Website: macys
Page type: billing-address
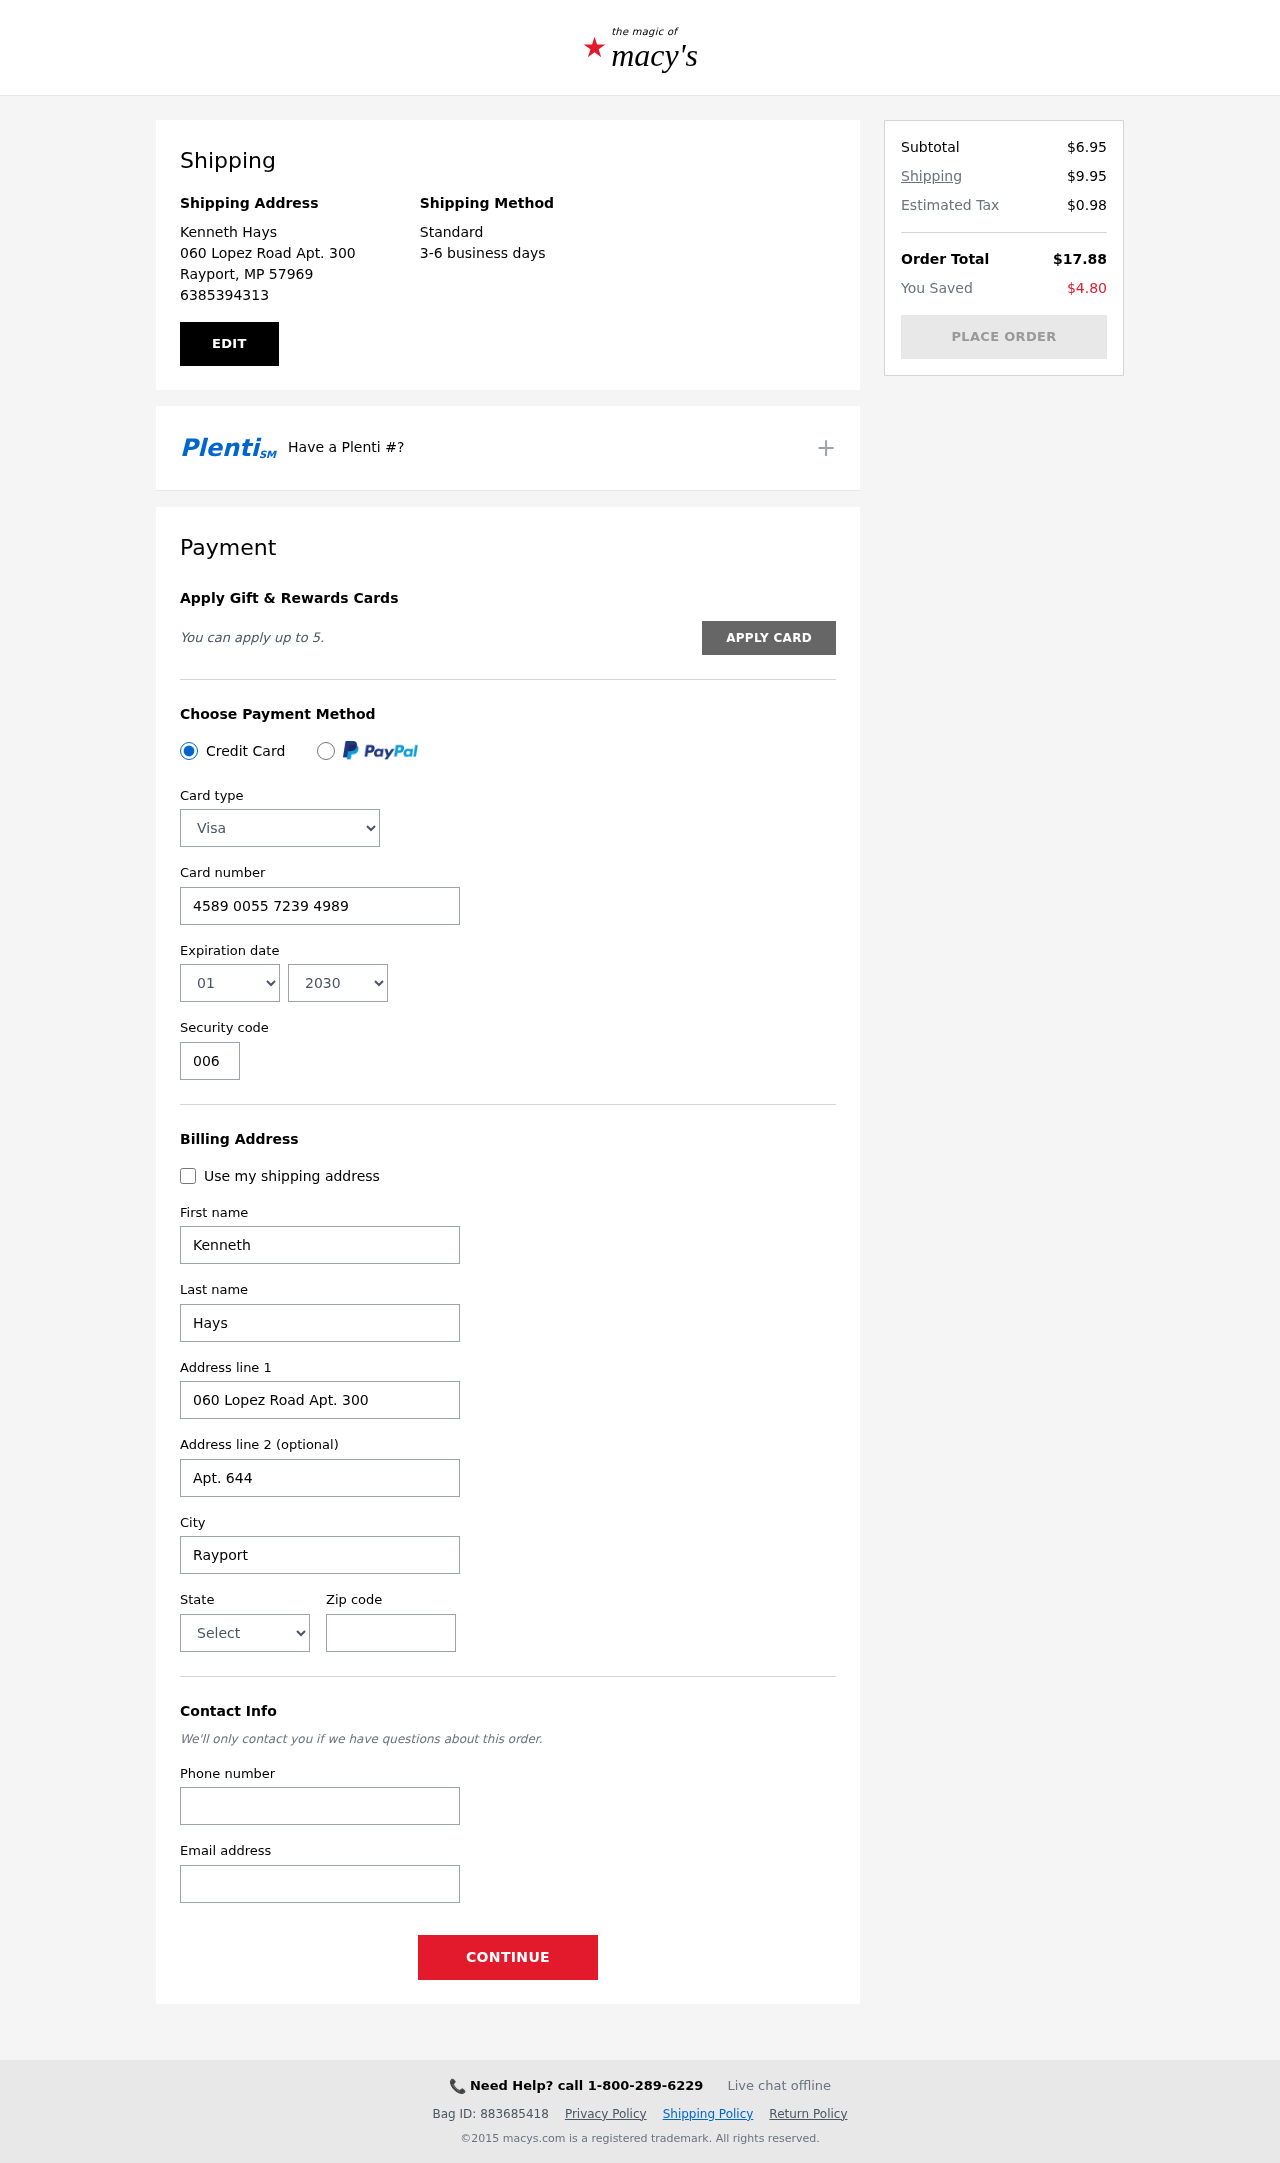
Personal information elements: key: PII_CARD_CVV
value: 006
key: PII_CARD_EXPIRY_MONTH
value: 01
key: PII_CARD_EXPIRY_YEAR
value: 30
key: PII_CARD_NUMBER
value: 4589 0055 7239 4989
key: PII_CARD_TYPE
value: Visa
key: PII_CITY
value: Rayport
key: PII_CITY_STATE_ZIP
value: Rayport, MP 57969
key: PII_EMAIL
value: khays@yahoo.com
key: PII_FIRSTNAME
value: Kenneth
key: PII_FULLNAME
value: Kenneth Hays
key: PII_LASTNAME
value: Hays
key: PII_PHONE
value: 6385394313
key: PII_POSTCODE
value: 57969
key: PII_STATE
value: MP
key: PII_STREET
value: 060 Lopez Road Apt. 300
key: PII_STREET2
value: Apt. 644
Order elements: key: ORDER_SUBTOTAL
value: $6.95
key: ORDER_SHIPPING_COST
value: $9.95
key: ORDER_TAX
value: $0.98
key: ORDER_TOTAL
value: $17.88
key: ORDER_SAVINGS
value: $4.80